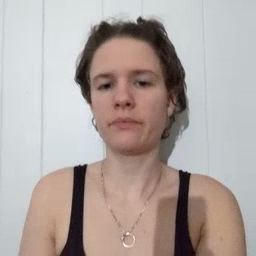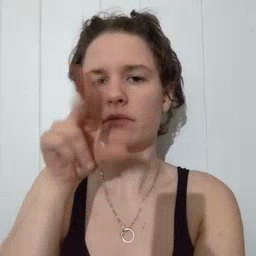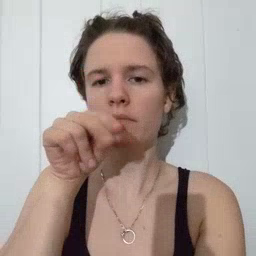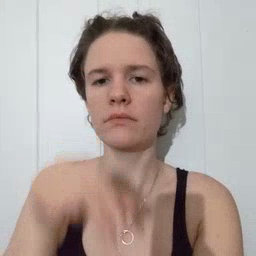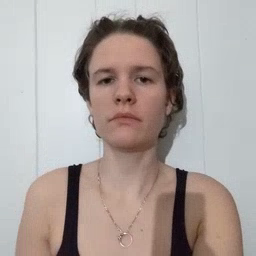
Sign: duck